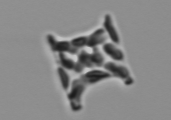
Label: Eucampia